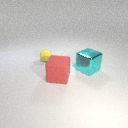
large red rubber cube in front of large cyan metal cube